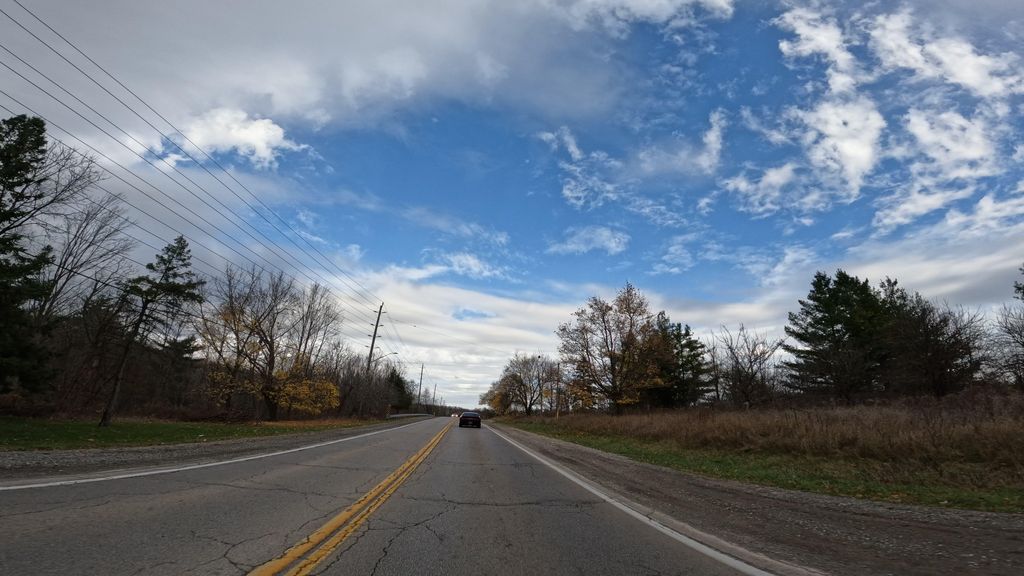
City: hamilton